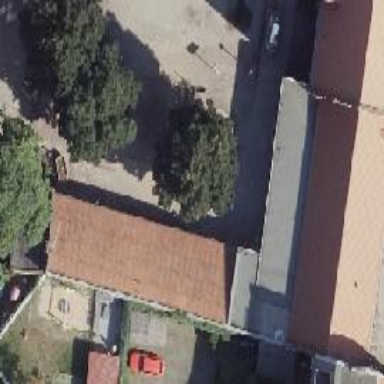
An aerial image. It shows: School building.